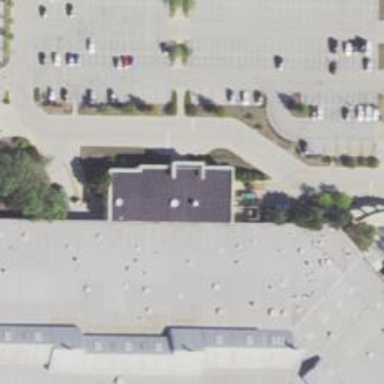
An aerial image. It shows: Part of building.